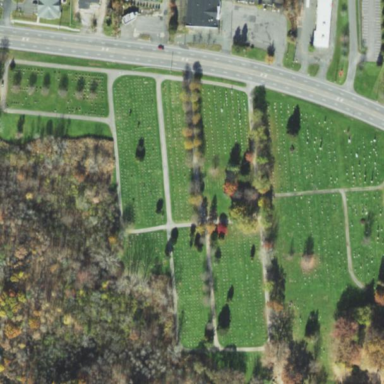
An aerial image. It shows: Cemetery.